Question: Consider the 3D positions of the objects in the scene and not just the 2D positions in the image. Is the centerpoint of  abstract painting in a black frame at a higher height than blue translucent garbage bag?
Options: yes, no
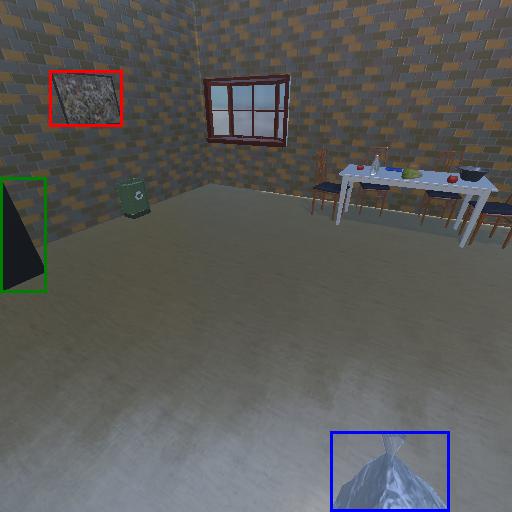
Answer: yes